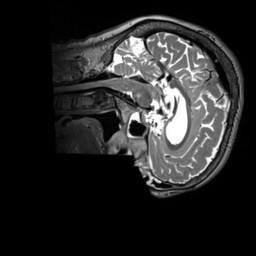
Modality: T2w
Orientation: sagittal
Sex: female
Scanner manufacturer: siemens
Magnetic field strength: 3 T
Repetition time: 3.2 s
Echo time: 0.409 s